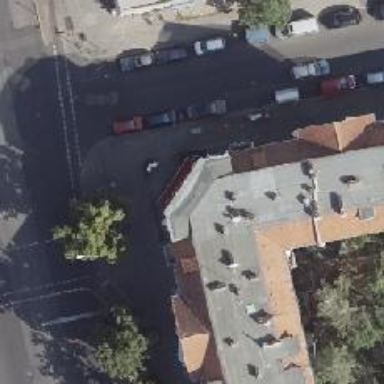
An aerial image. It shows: Pub.